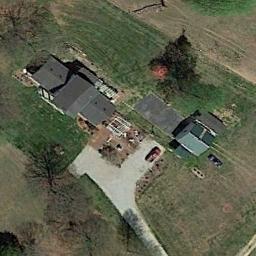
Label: sparse_residential